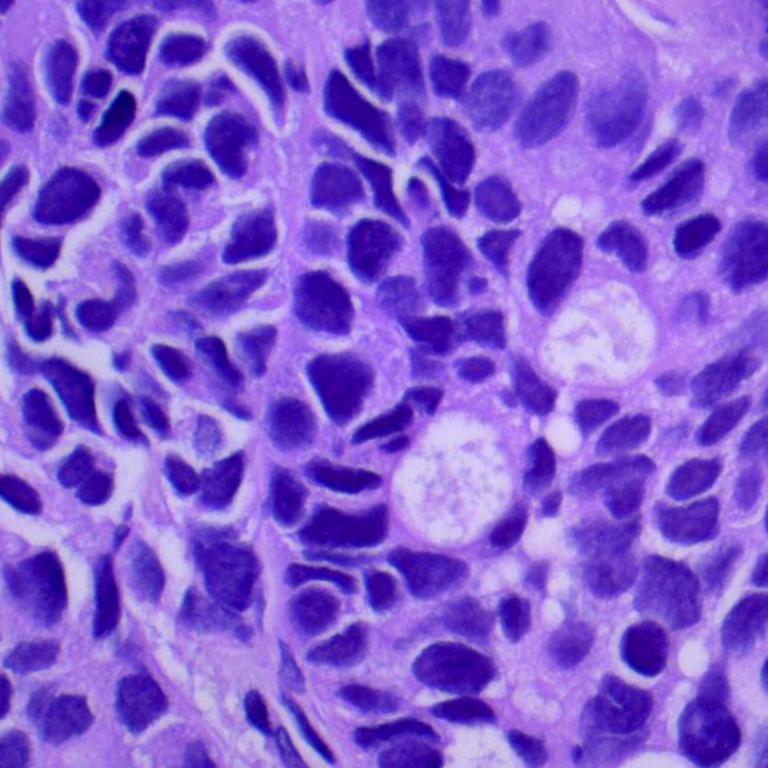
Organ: lung
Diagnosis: adenocarcinomas